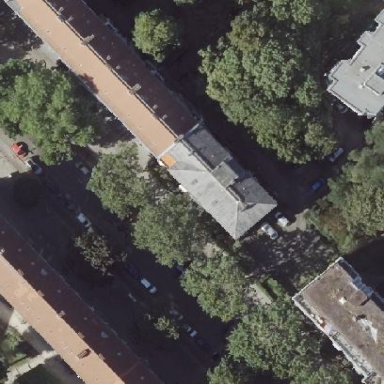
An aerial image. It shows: Hipped roof apartment building.